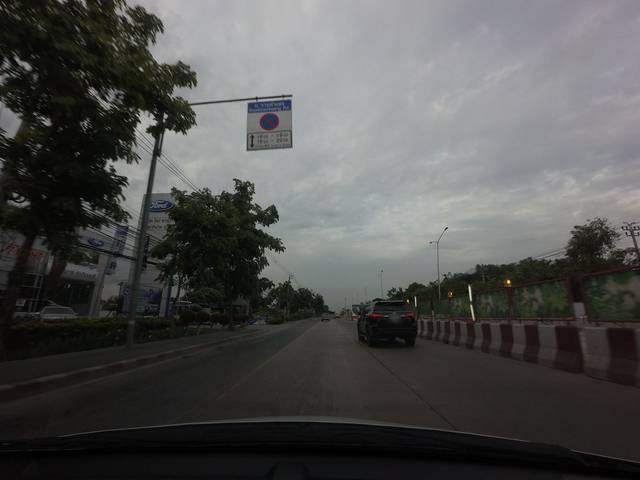
Region: Thailand
Coordinates: 13.794, 100.703